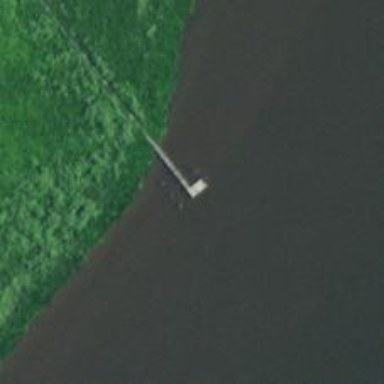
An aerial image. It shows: Man-made pier.